Aerial crown-view tile of a tropical tree (Barro Colorado Island, Panama), acquired 20250124:
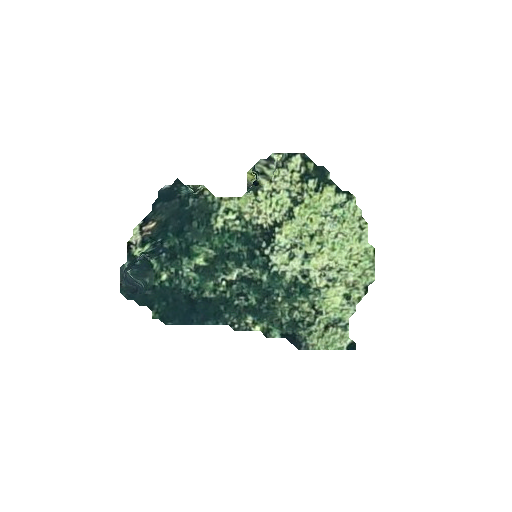
Species: Protium stevensonii
GBIF accepted scientific name: Tetragastris panamensis
Crown area: 51.794 m²